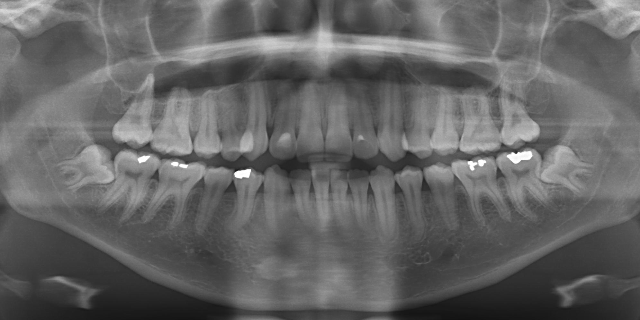
adult